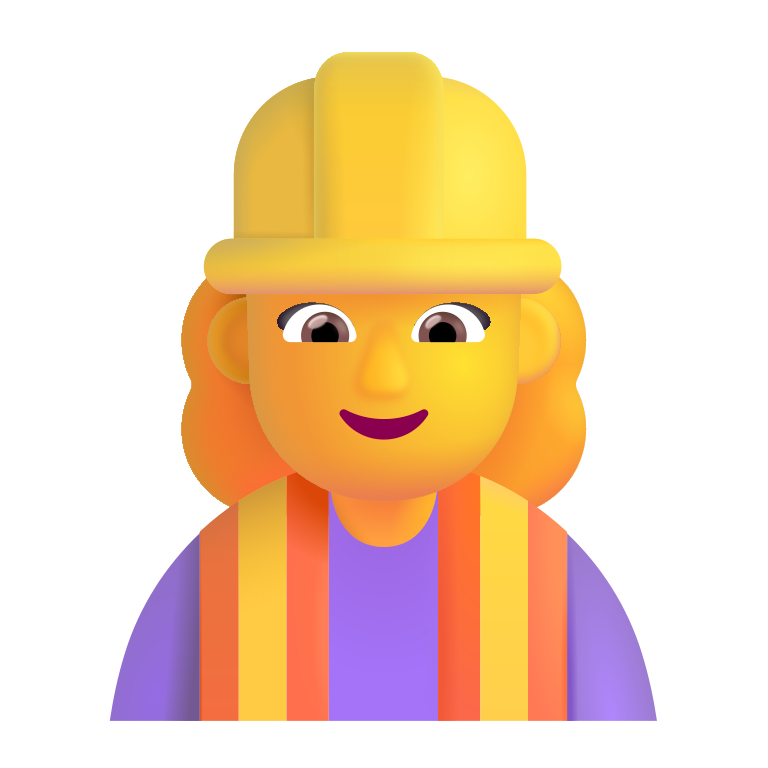
woman construction worker color default